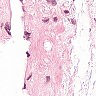
Metastatic tissue present: no